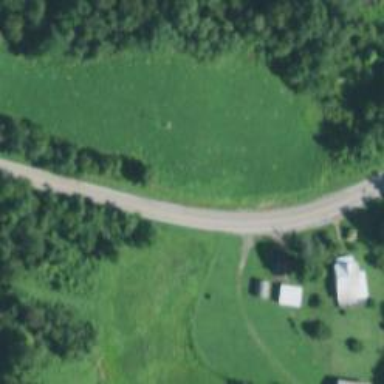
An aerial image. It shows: Secondary road.